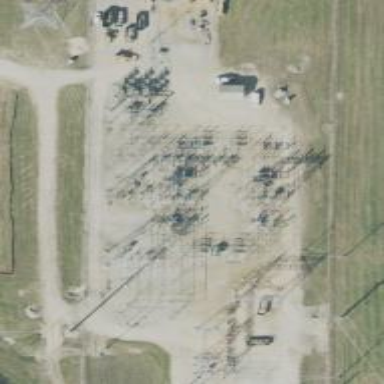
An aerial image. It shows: Switch for power supply.